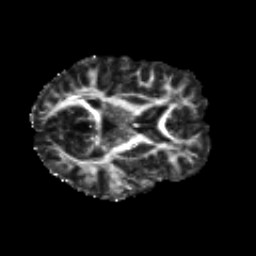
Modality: FA
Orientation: axial
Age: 18
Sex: female
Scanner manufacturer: siemens
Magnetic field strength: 3 T
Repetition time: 8.8 s
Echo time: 0.085 s